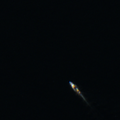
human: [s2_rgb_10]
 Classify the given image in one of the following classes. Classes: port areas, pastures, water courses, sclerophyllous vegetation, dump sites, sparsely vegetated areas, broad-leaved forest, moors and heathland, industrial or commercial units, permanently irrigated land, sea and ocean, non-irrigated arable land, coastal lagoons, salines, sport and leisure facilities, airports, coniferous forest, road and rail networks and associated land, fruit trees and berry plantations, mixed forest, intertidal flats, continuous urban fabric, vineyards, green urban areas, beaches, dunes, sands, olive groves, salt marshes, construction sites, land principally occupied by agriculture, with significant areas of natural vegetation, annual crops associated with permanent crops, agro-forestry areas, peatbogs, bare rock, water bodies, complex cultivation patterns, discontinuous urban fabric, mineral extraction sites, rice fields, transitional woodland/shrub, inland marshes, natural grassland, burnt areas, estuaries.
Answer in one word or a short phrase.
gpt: sea and ocean